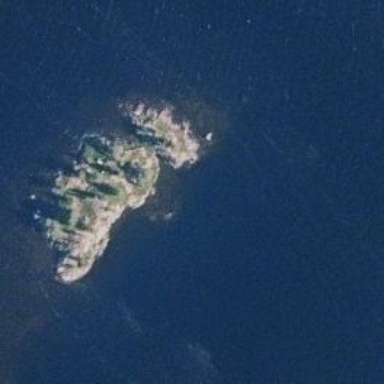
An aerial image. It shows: Islet.